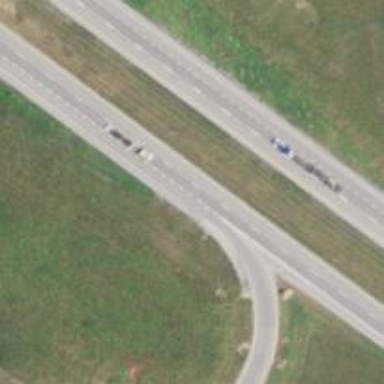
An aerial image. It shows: Motorway junction.